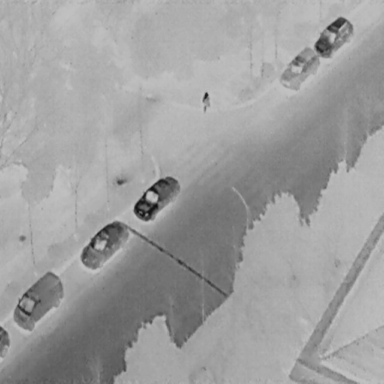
There are six objects shown in the infrared image, including five Cars, and a Person.